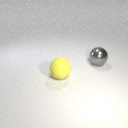
large yellow rubber sphere to the left of large gray metal sphere